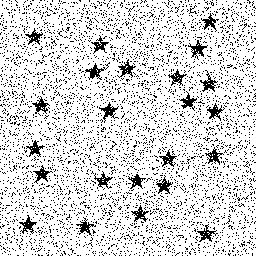
Squares: 0
Triangles: 0
Stars: 23
Total shapes: 23